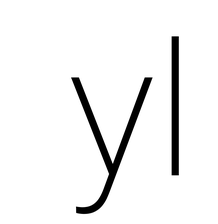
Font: Roboto_ExtraLight